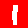
Digit: 1